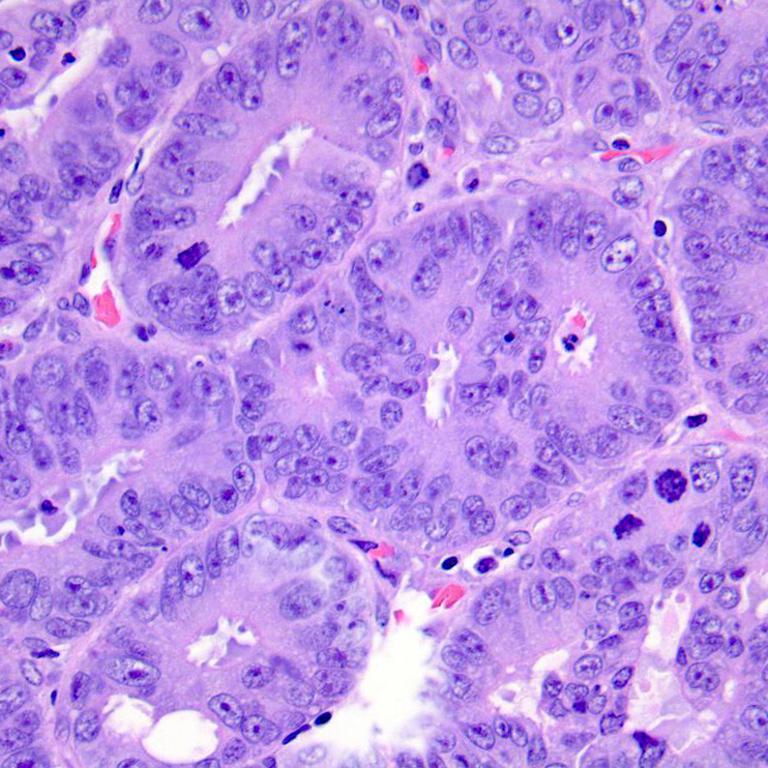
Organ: colon
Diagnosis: adenocarcinomas